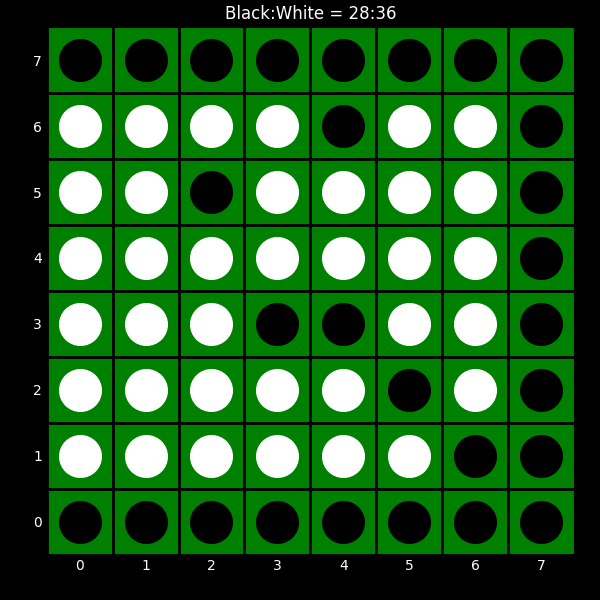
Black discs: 28
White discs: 36